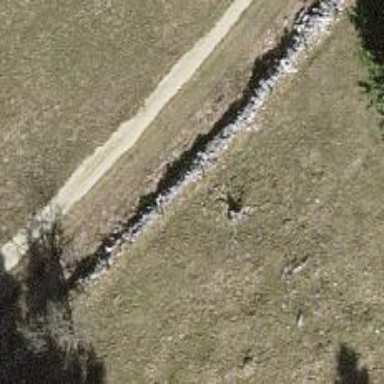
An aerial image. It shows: Wall is shown in the image.